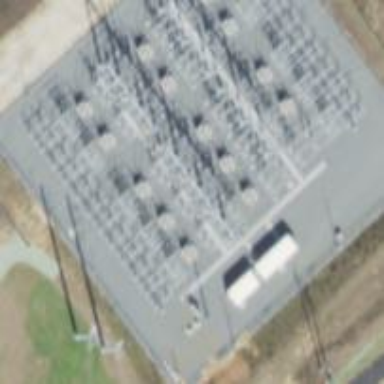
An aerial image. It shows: Switch for power supply.